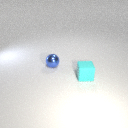
small cyan rubber cube to the right of small blue metal sphere